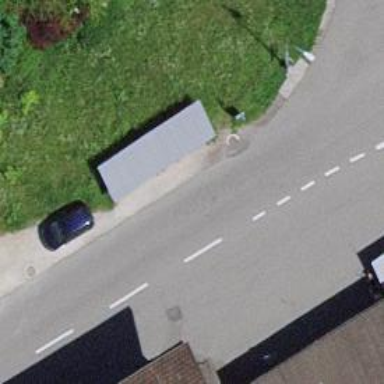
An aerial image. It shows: Public transport stop position.